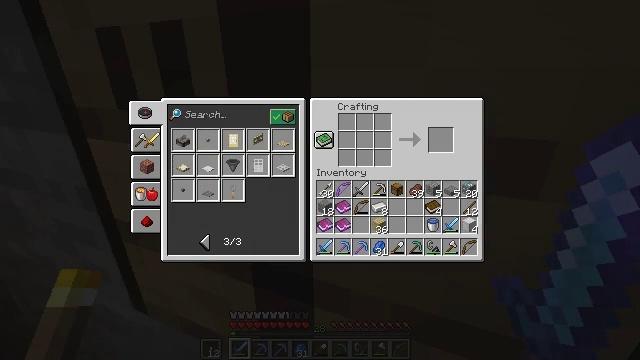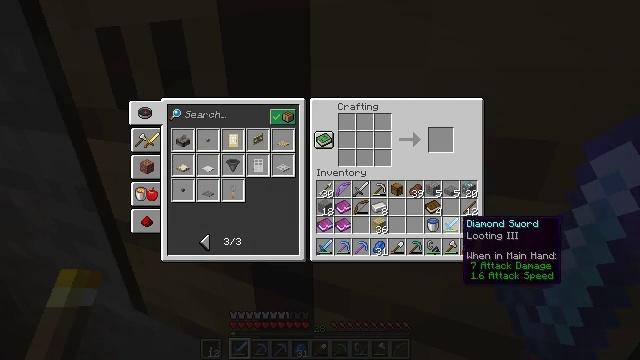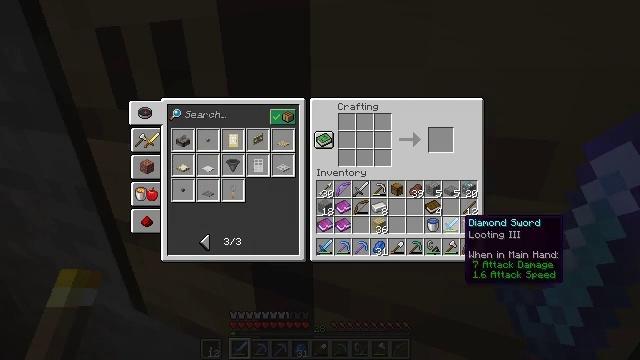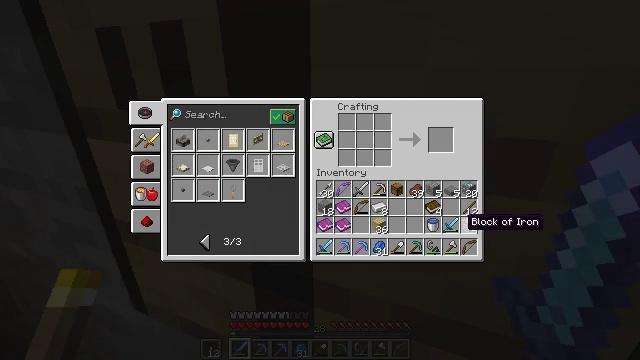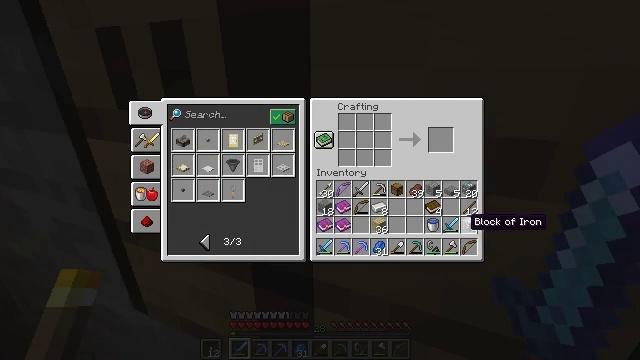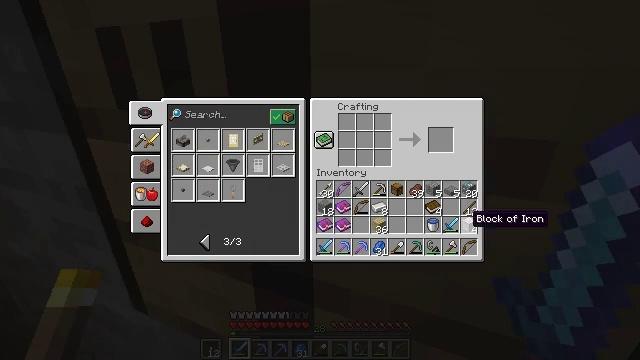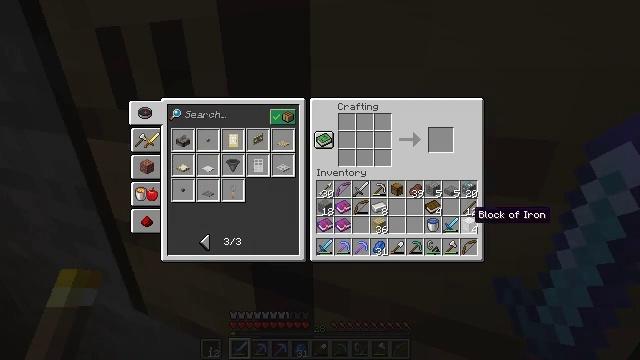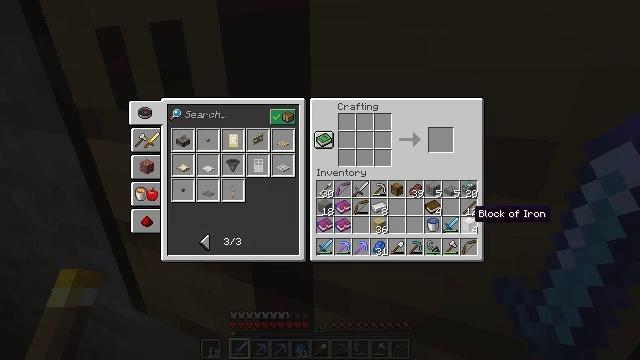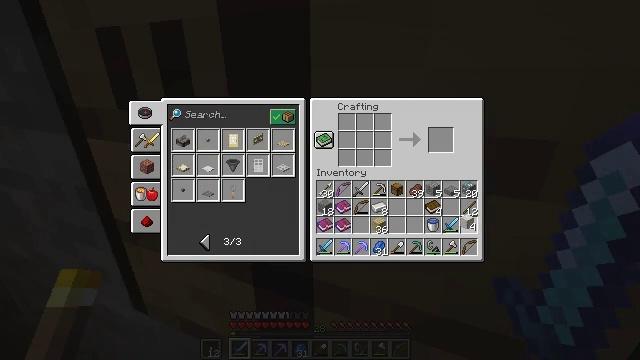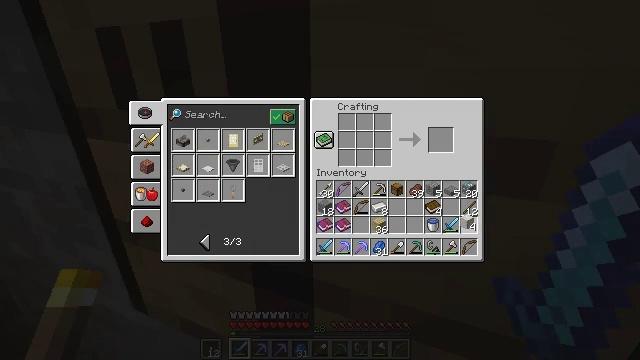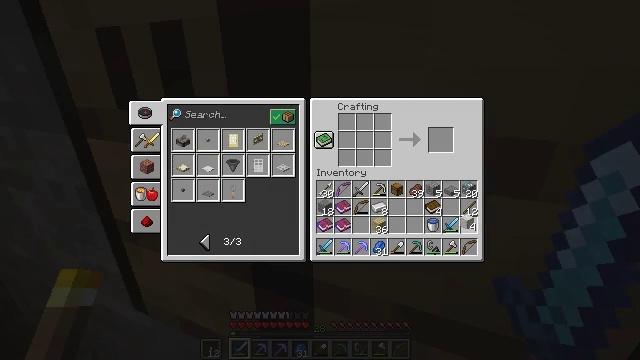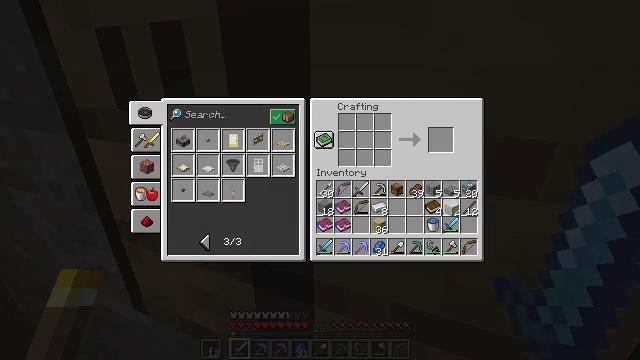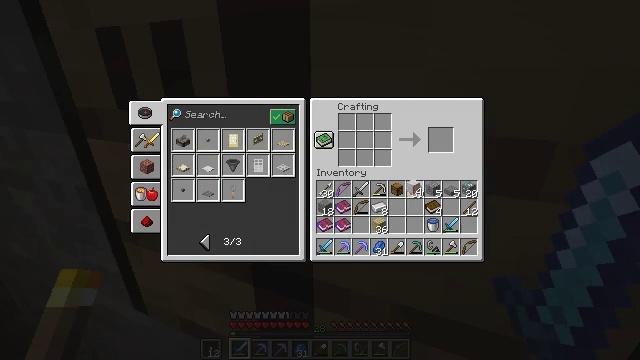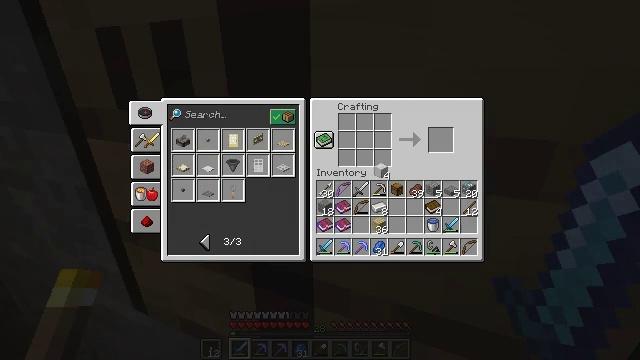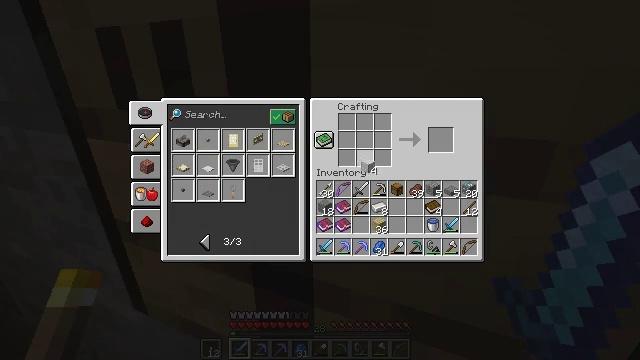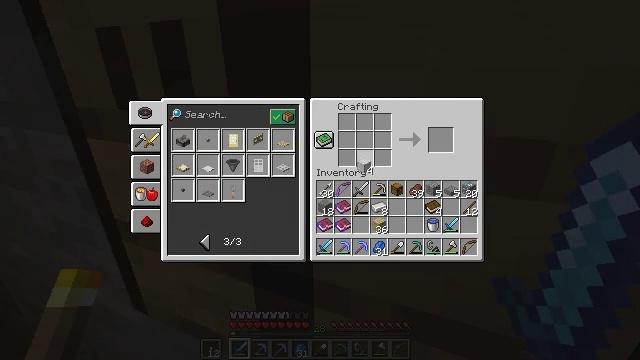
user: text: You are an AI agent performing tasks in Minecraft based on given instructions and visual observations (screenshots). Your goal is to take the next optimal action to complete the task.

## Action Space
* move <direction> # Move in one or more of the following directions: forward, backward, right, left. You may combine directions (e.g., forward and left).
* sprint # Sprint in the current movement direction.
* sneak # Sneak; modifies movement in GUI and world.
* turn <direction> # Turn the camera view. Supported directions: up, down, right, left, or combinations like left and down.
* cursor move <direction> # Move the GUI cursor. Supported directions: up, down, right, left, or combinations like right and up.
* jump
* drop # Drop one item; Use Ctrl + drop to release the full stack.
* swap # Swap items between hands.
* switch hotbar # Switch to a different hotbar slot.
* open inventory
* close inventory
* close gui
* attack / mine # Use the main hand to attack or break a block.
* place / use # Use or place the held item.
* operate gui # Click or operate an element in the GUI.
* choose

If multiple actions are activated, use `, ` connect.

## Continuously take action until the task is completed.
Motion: motion action
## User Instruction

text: Put iron blocks and ingots in the crafting grid to make an anvil.
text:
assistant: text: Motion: turn right
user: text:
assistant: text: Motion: no_op
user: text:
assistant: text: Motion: no_op
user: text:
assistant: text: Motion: no_op
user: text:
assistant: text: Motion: no_op
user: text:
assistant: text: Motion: no_op
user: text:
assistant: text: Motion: no_op
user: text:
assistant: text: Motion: attack / mine
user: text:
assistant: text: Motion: attack / mine
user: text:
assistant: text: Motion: attack / mine
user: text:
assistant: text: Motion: turn left and up
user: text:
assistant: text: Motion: turn left and up
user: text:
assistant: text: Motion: turn left and up
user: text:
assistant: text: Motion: turn left
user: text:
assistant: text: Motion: no_op
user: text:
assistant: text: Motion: no_op
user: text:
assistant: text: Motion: turn left
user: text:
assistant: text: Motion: turn left and up
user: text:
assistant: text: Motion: turn up
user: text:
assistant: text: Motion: turn up
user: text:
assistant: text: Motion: no_op
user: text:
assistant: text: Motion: no_op
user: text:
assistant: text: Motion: no_op
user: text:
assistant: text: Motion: no_op
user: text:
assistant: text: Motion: use / place
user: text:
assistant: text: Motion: use / place
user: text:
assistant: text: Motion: use / place
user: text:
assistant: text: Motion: turn right, use / place
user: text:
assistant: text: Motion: turn right, use / place
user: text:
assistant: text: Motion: use / place